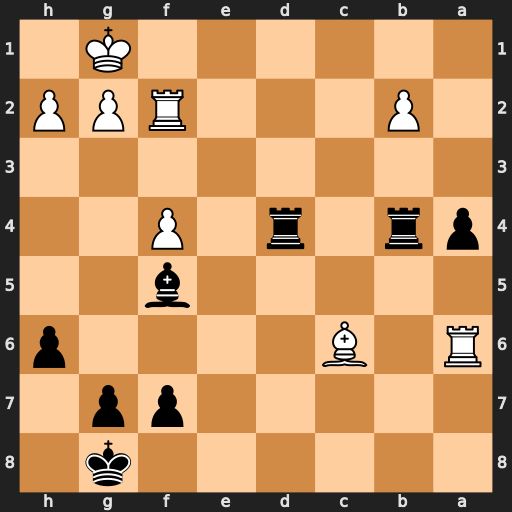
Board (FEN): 6k1/5pp1/R1B4p/5b2/pr1r1P2/8/1P3RPP/6K1
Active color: b
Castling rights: -
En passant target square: -
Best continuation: Rd1+ Rf1 Rxf1+ Kxf1 Bd3+ Ke1 Bxa6